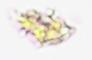
Label: Detritus